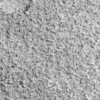
Label: not_dusty